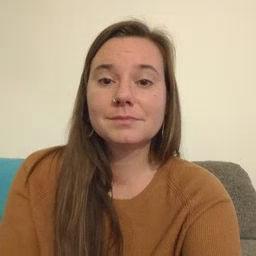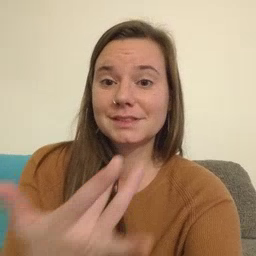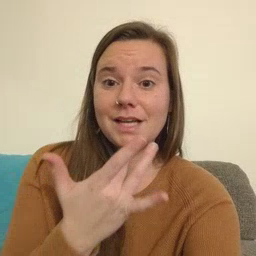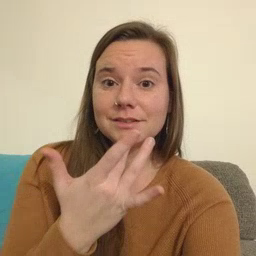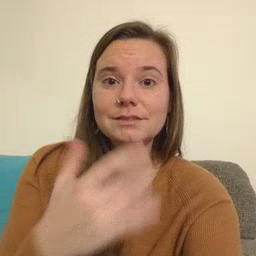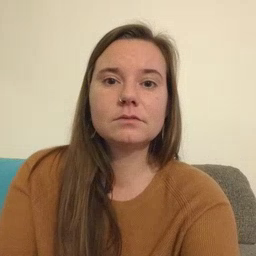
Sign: taste